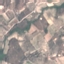
Label: PermanentCrop